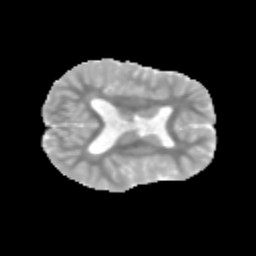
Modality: MD
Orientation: axial
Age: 9
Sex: male
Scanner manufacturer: siemens
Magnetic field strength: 3 T
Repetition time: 3.8 s
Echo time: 0.07 s